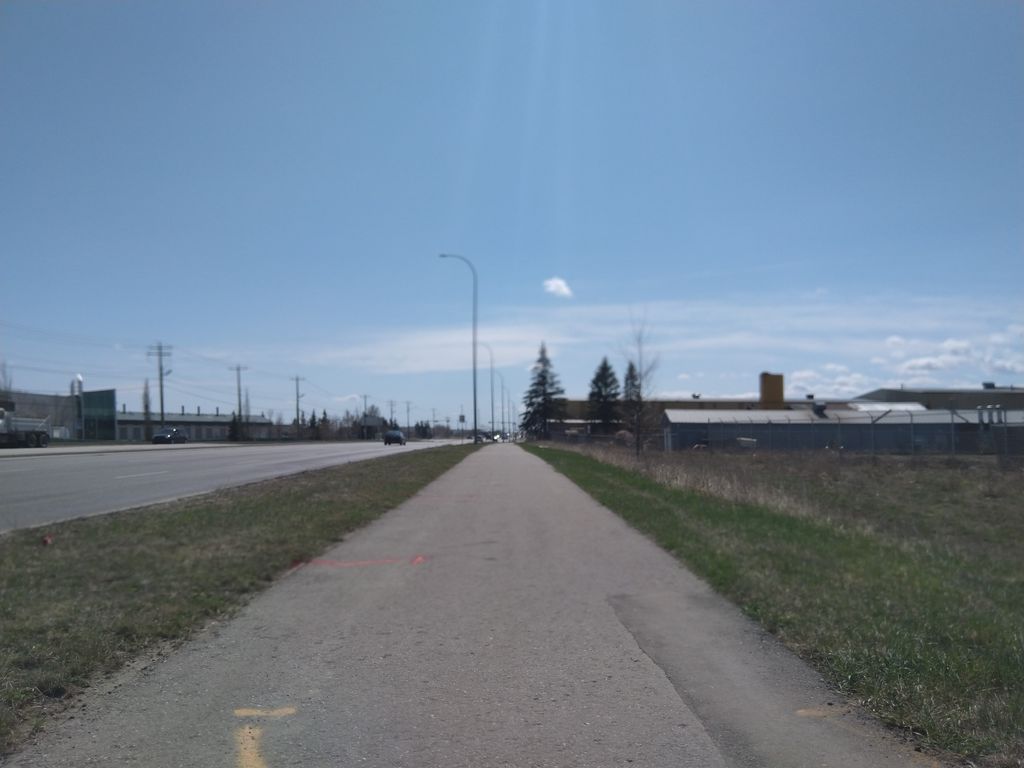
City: calgary